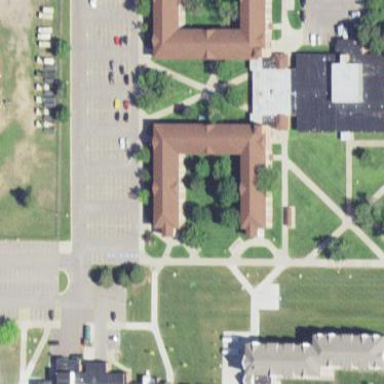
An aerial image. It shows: Dormitory building with gabled roof.